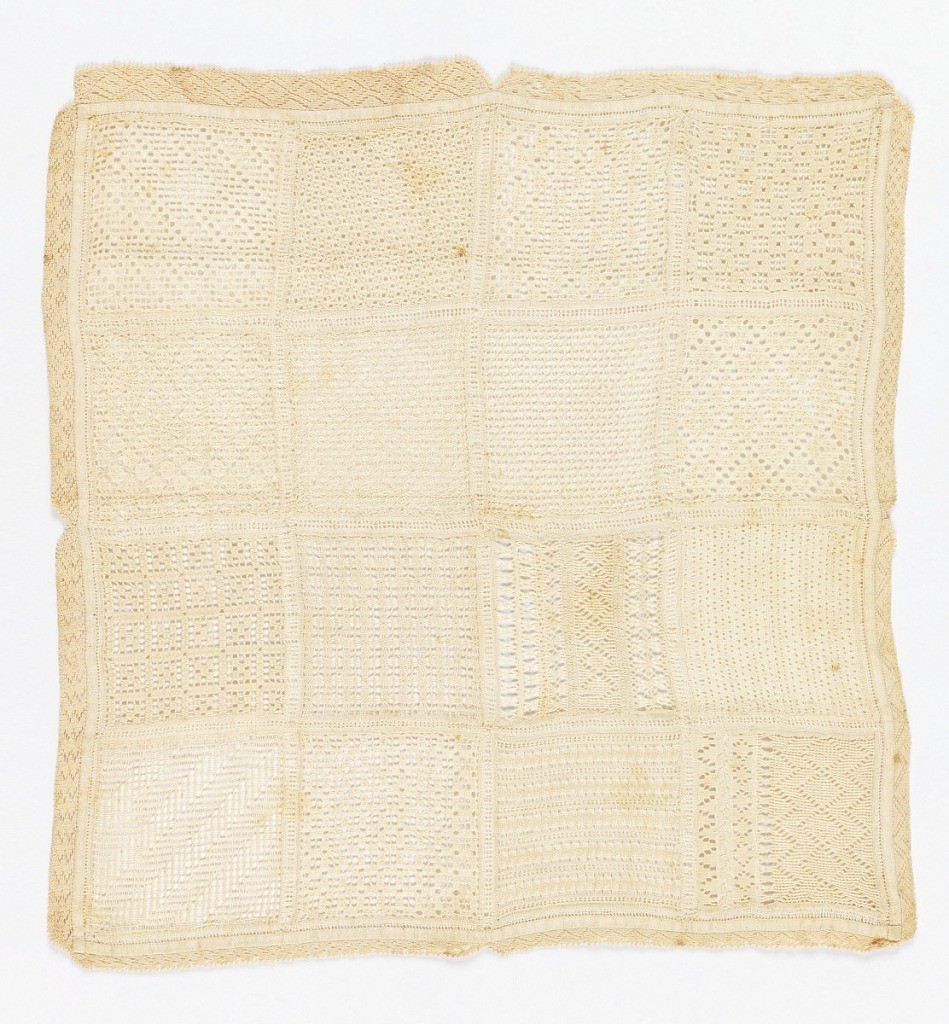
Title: Sampler
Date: late 18th–19th century
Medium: linen Technique: embroidered with drawnwork
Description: Sampler with sixteen squares of drawnwork with embroidery.